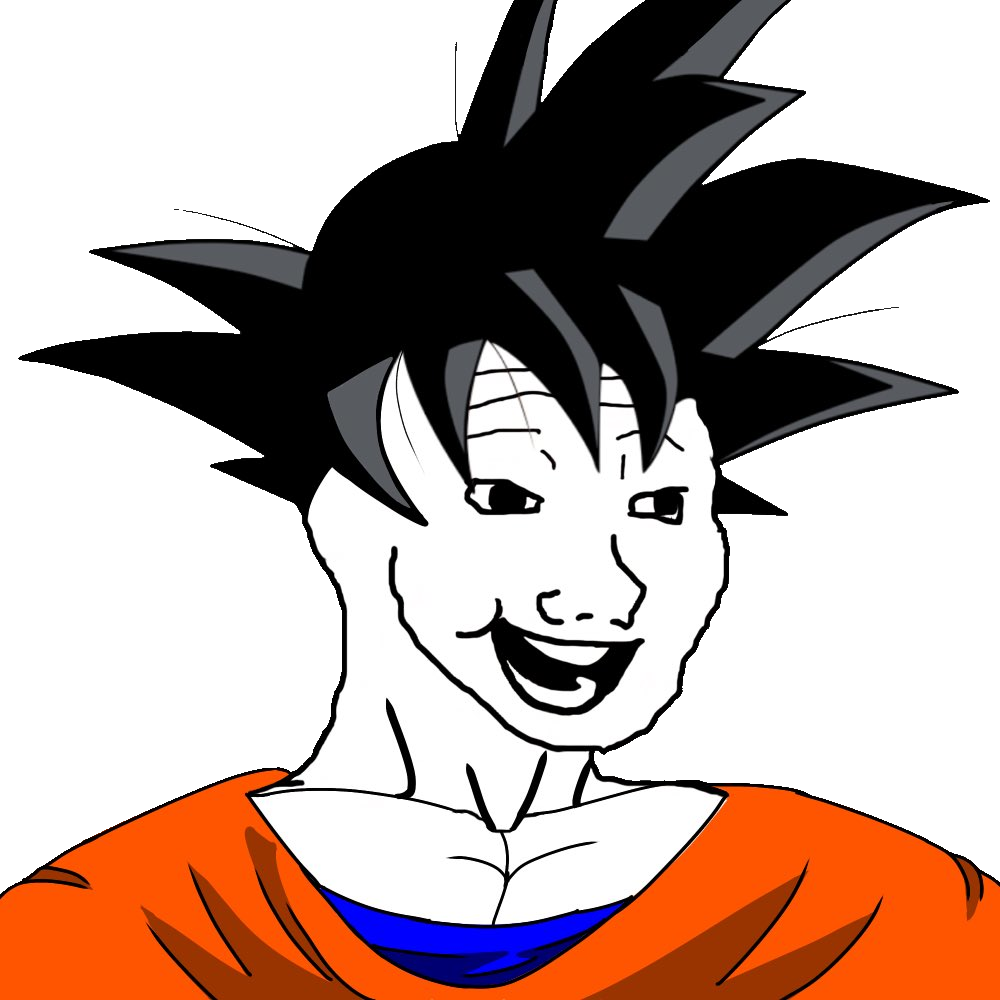
Label: 5_Bloomer